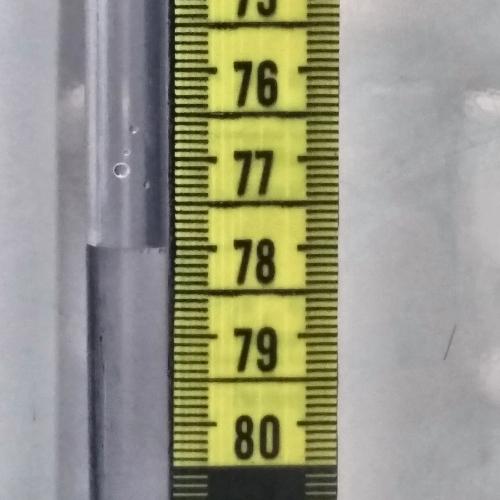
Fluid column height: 78.0 cm